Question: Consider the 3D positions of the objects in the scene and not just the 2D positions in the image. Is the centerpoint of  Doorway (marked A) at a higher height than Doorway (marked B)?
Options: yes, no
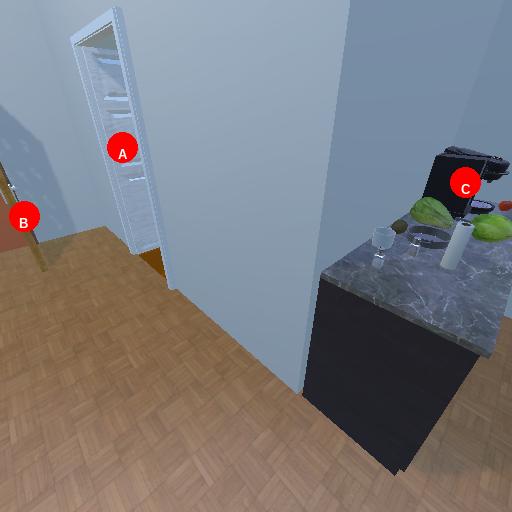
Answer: yes